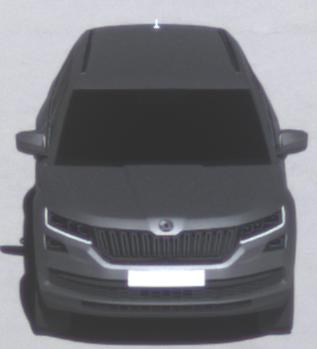
Make: Skoda
Model: Kodiaq 1.4 TSI
Detailed model: Kodiaq
Model produced from: 2017/03
Model produced until: 2018/05
Doors: 5
Color: gray
Road condition: dry road
Daytime: morning or afternoon
Contrast: high contrast